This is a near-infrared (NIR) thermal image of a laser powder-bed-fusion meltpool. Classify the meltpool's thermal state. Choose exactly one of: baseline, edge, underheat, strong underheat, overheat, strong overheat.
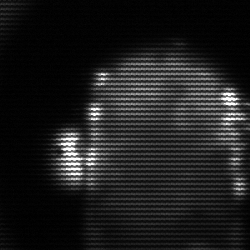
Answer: baseline